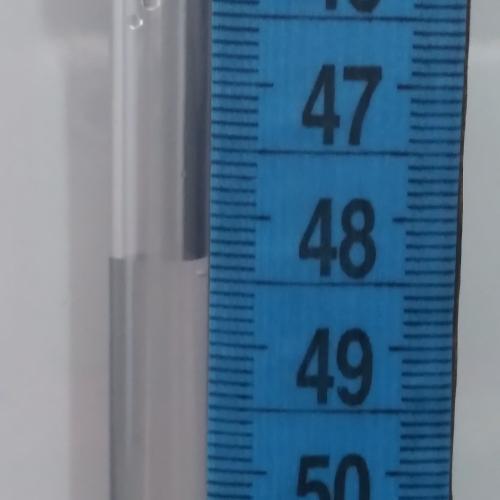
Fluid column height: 48.3 cm